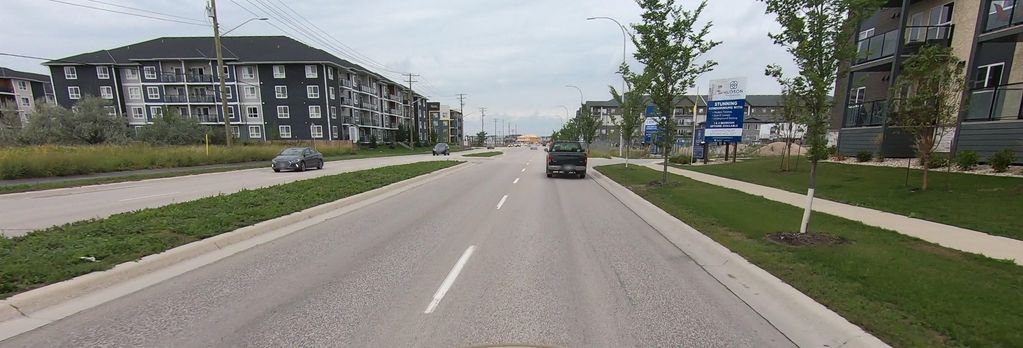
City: winnipeg